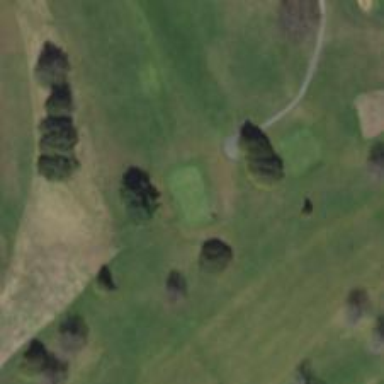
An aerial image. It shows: Grass area designated as golf tee.